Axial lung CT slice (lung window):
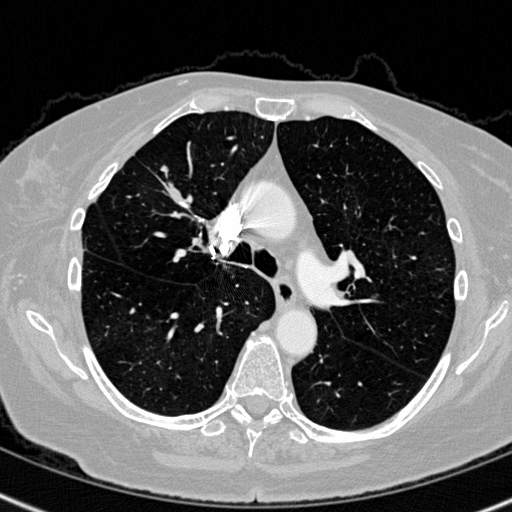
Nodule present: no